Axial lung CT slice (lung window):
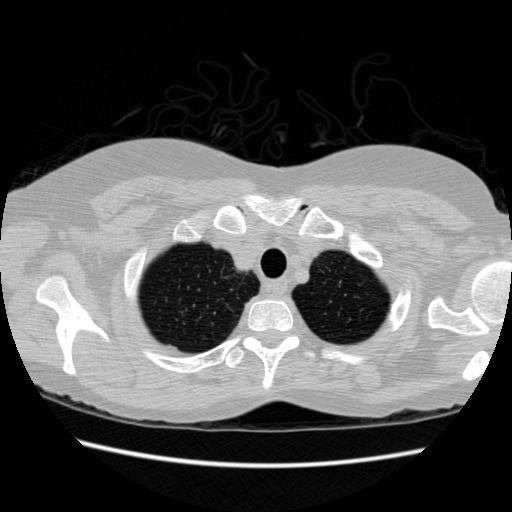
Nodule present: no